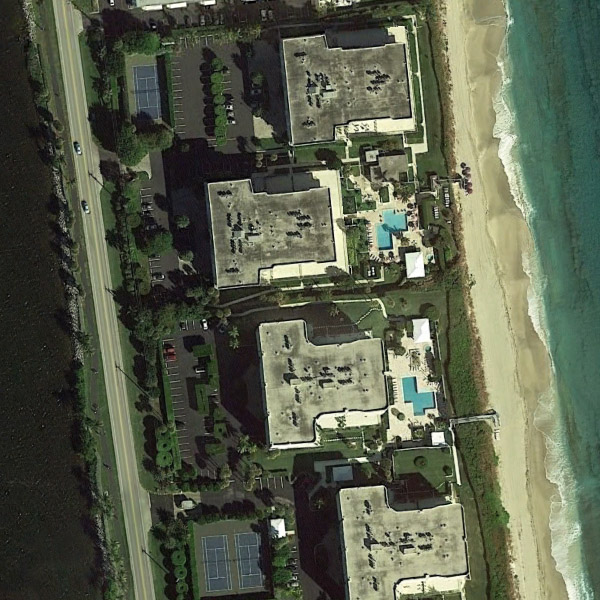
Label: Resort